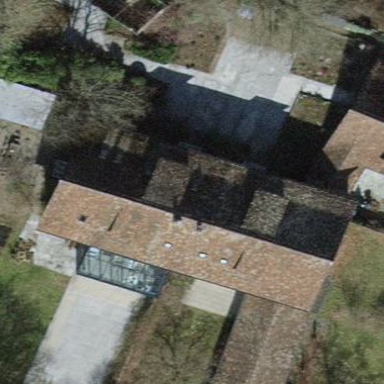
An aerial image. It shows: Building with tiled roof.